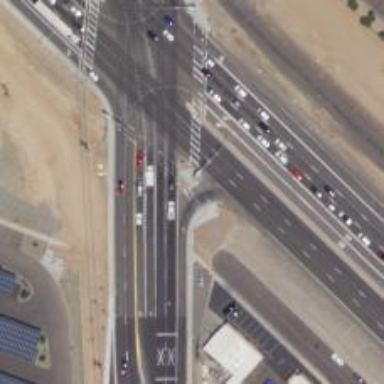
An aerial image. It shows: Marked crossing on the road.